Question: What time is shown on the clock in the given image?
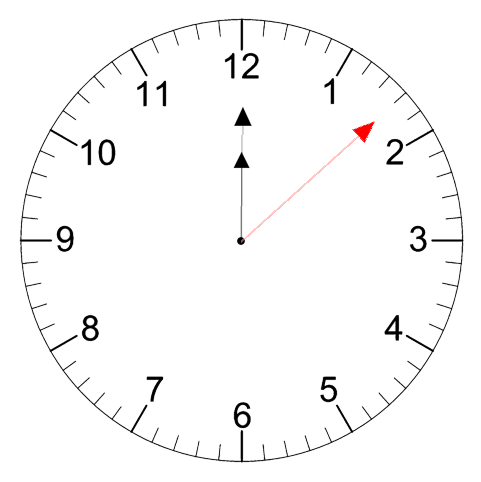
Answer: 12:00:08